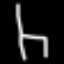
Label: chair